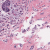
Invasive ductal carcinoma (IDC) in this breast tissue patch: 1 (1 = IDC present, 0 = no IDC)